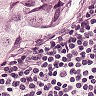
Metastatic tissue present: yes